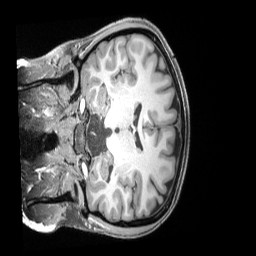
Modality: T1w
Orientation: coronal
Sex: female
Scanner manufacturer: siemens
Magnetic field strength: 3 T
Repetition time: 2.4 s
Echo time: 0.00222 s